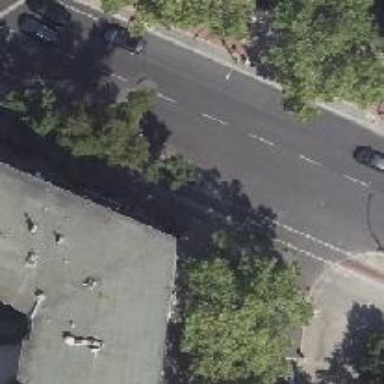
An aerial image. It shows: Sidewalk along the footway.